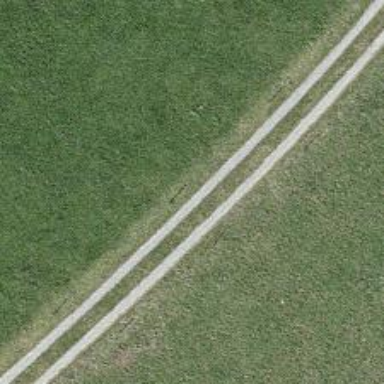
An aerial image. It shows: Track with grade2 tracktype.